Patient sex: M
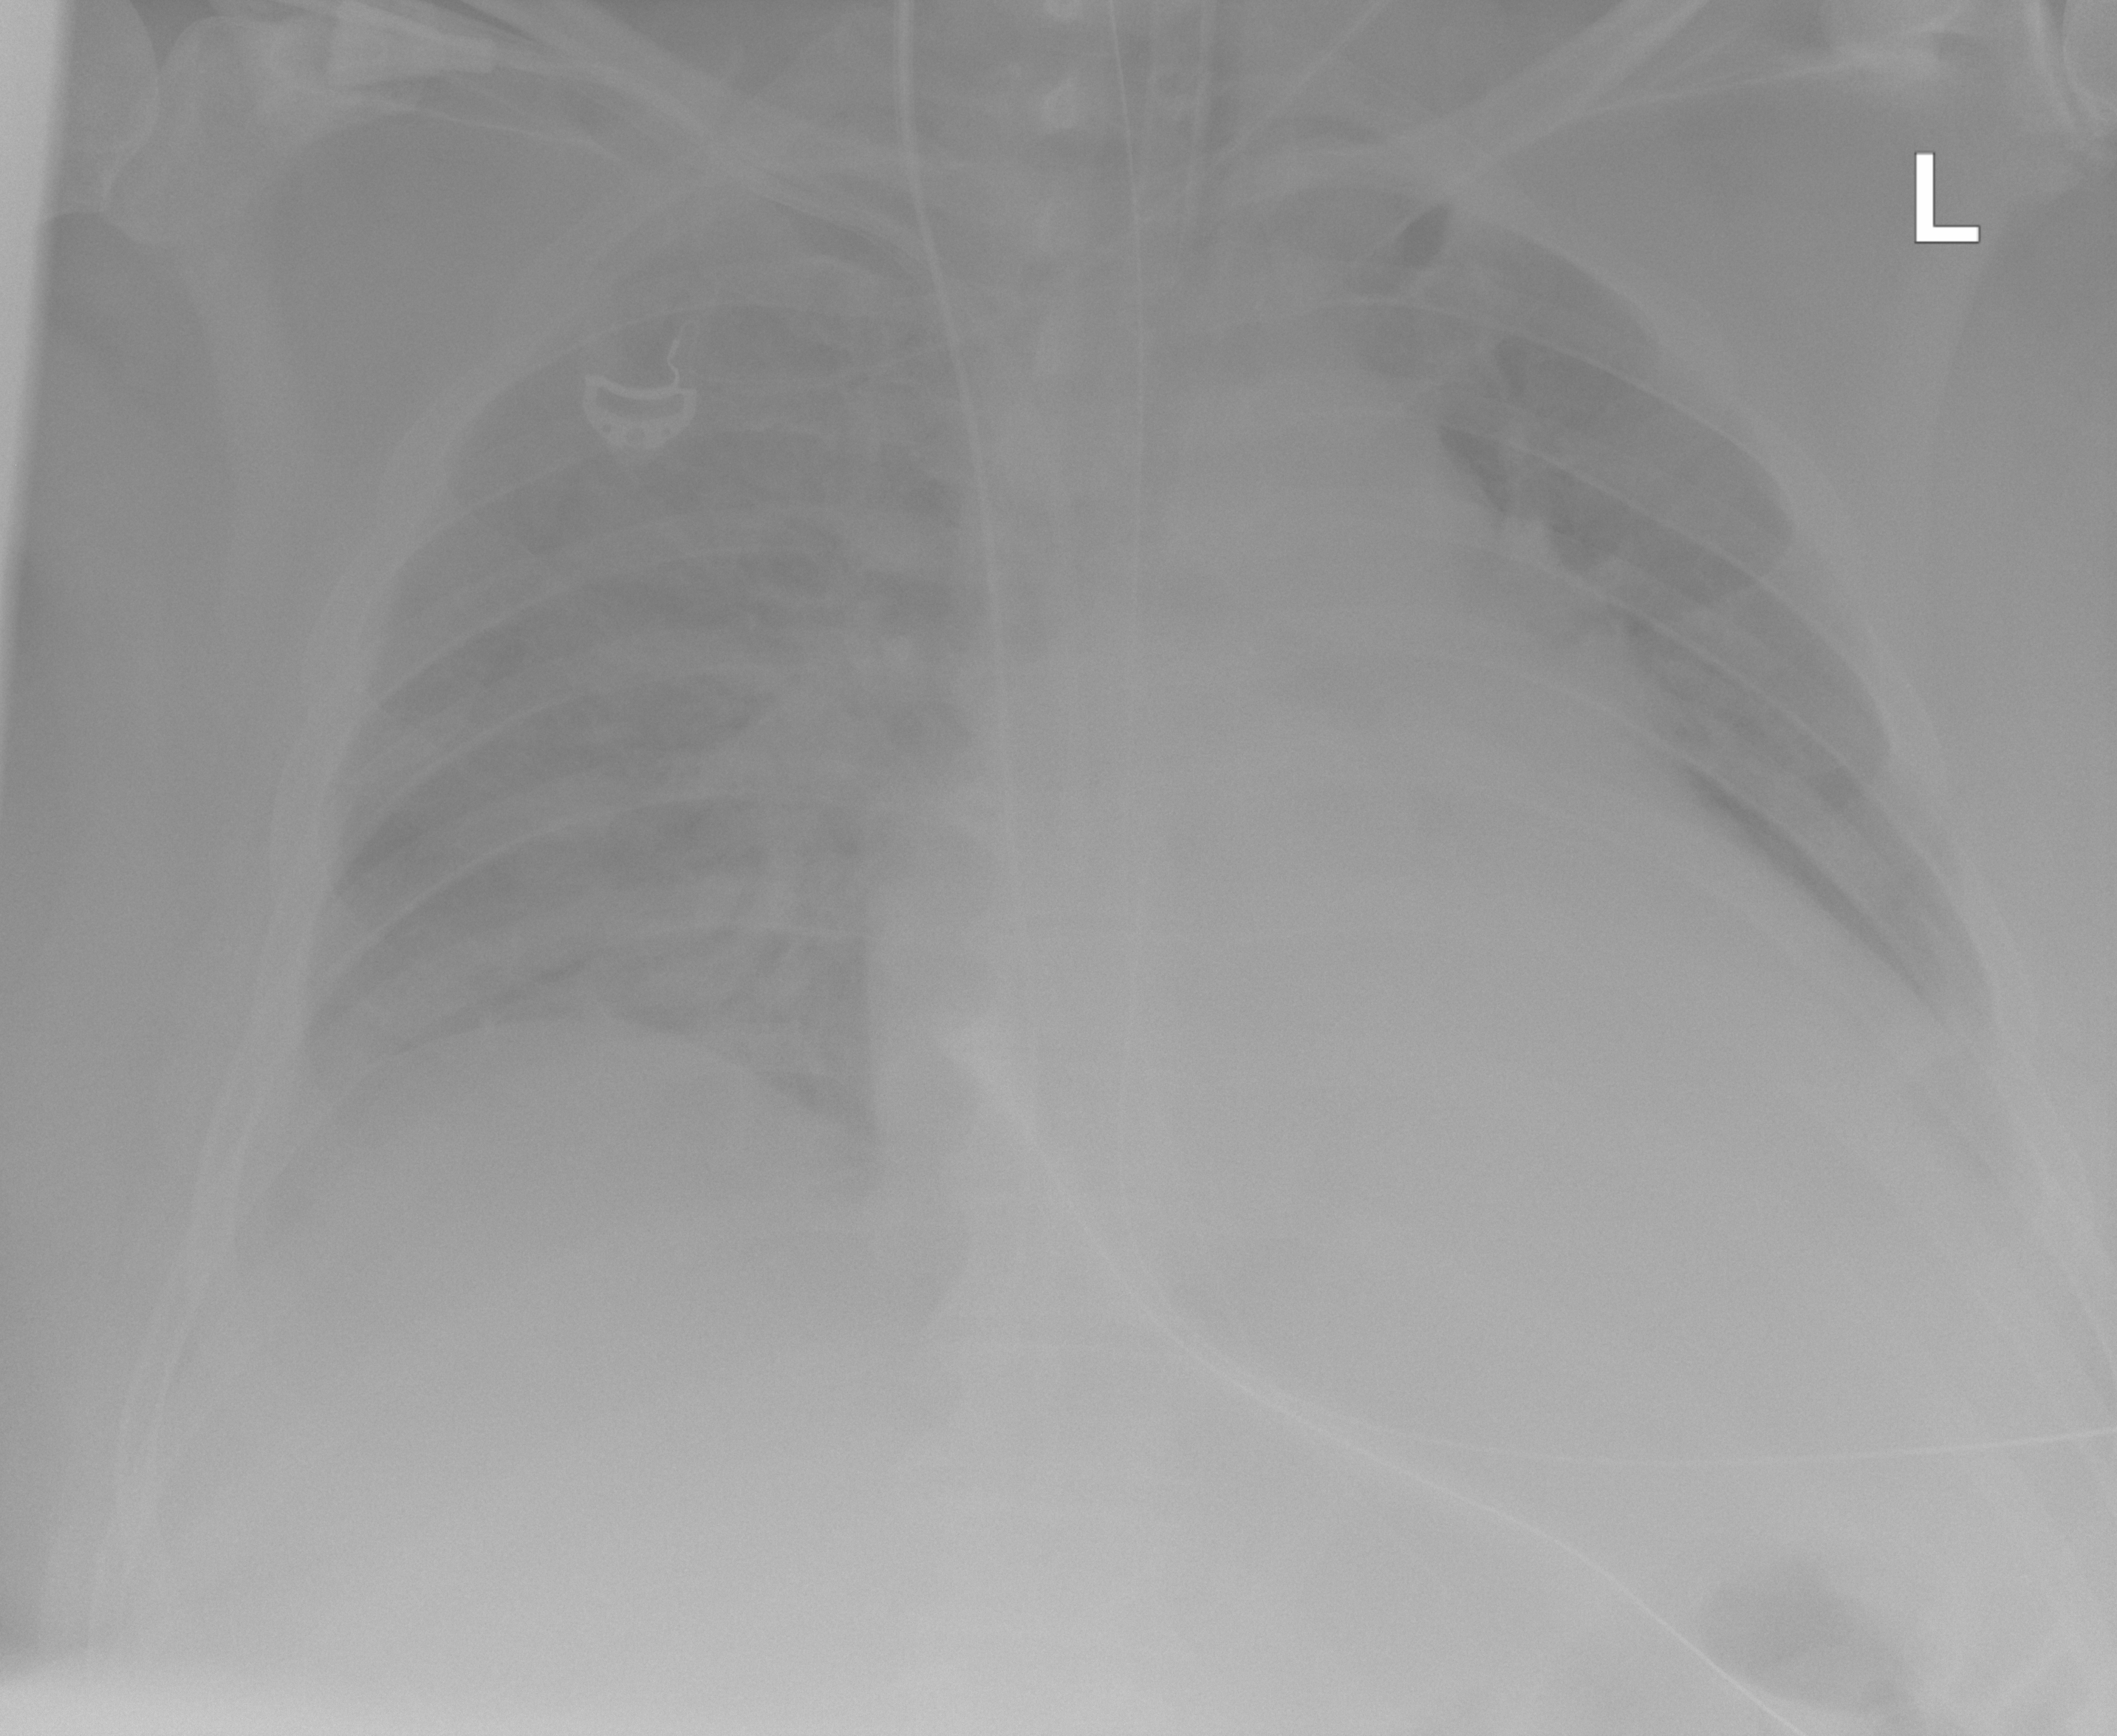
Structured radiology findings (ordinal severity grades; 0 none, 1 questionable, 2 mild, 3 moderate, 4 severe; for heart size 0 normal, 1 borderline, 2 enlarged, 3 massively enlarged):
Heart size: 2
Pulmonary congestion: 2
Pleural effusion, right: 2
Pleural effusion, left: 2
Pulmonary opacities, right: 2
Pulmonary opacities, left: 2
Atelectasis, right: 2
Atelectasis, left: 2